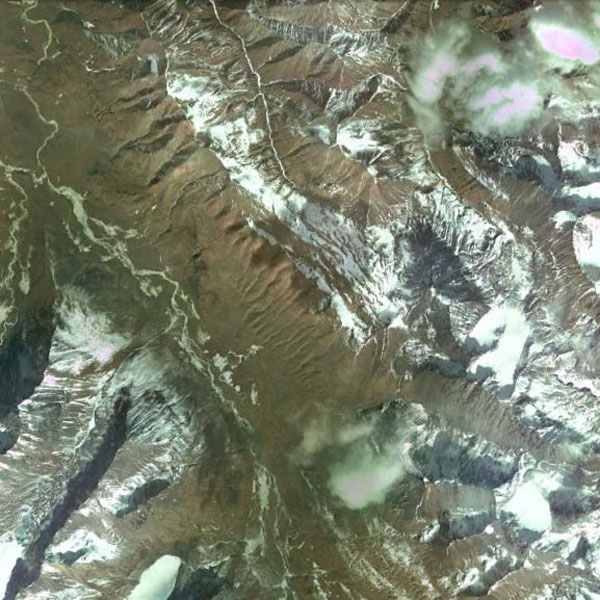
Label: Mountain